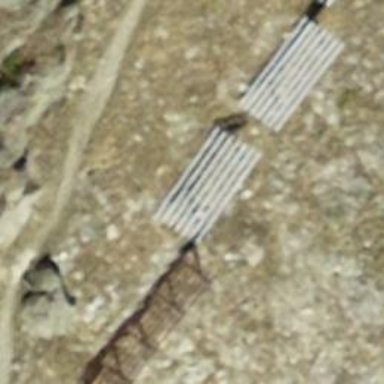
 designed to mitigate snow accumulations in specific area."